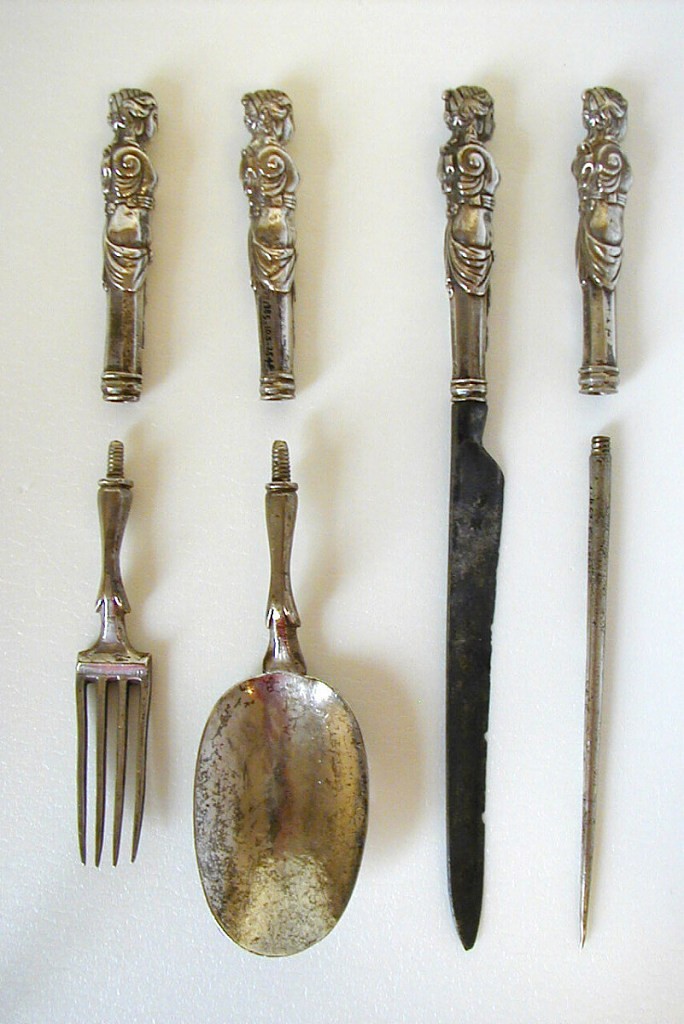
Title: skewer rod
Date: late 17th century
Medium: silver
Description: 1985-103-254-a/h: Handle in the shape of female caryatids, handle ca...;     1985-103-254-b: Handle in the shape of female caryatids, handle ca...;     1985-103-254-c: Handle in the shape of female caryatids, handle ca...;     1985-103-254-d: Fork has four curved tines, waisted neck ending in...;     1985-103-254-e: Oval-shaped rattail spoon-bowl, waisted neck, endi...;     1985-103-254-f: Plain, pointed skewer, screw thread on one end.50;     1985-103-254-g: Leaf-shaped blade, plain bolster, handle in the sh...;     1985-103-254-h: Silver handle in the shape of a female caryatid, h...